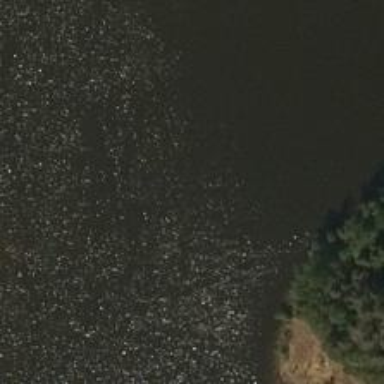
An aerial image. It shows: Rapids in the waterway.